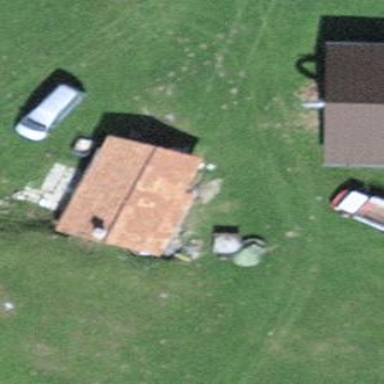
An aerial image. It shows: Farm building.